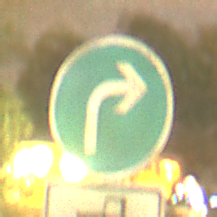
Verkehrszeichen: VorgeschriebeneFahrtrichtungRechts
Zusatzzeichen unten: MehrspurigeFahrzeugeFrei8
Umgebung: Outdoor, Suburban
Tageszeit: Night
Wetter: Clear
Licht: Artificial
Jahreszeit: NotSpecified
Kontrast: HighContrast